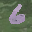
Label: 6